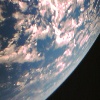
Label: cloud